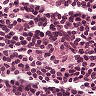
Metastatic tissue present: no